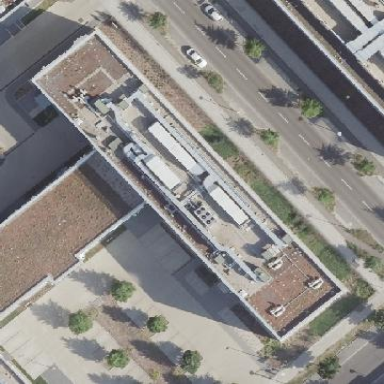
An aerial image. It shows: Building with flat roof.